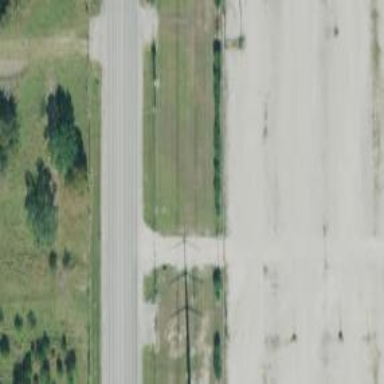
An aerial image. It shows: Secondary road.